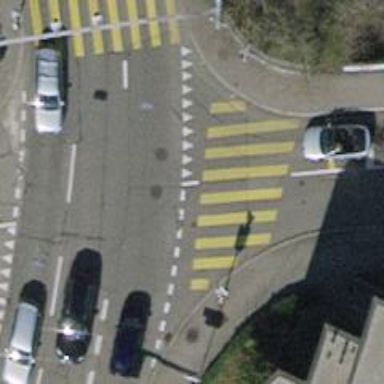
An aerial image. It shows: Zebra crossing with traffic signals.